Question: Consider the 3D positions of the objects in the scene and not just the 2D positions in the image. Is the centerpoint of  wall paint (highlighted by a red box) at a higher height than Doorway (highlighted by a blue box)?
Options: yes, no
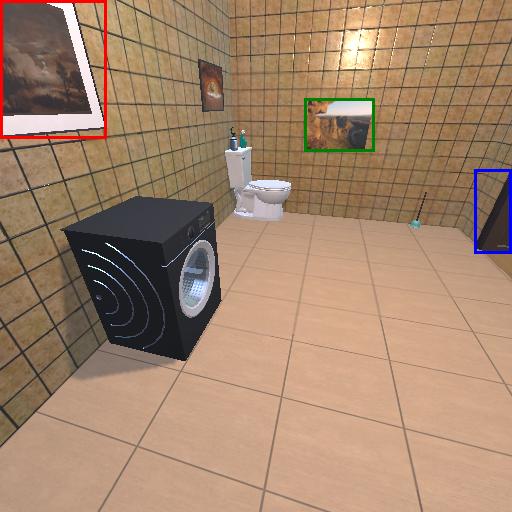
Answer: yes